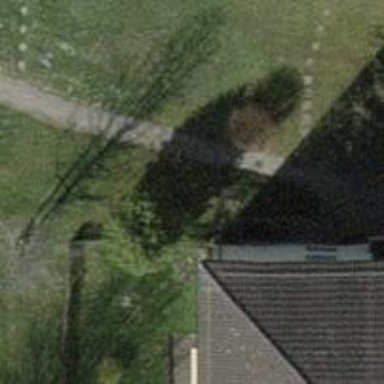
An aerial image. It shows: Footway with sett surface.